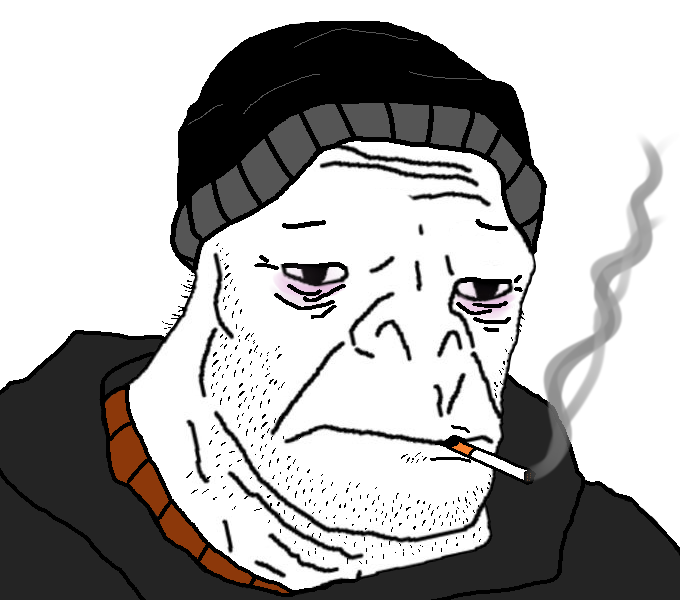
Label: 5_Craig